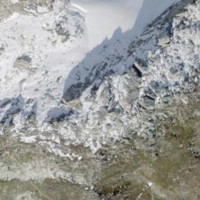
EUNIS habitat code: 48
Species observed at this site:
Silene acaulis
Saxifraga bryoides